Question: How can I create an arc shape like this:

With CSS or jquery or javascript
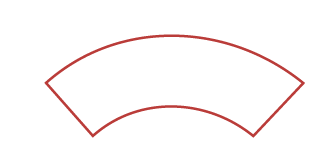
Answer: You don't even need CSS/JS to draw this. Just use an '<svg>' element.
'''
<svg width="270" height="120">
<path
d="M 49.155517,102.32765 C 127.54837,40.541934 209.51266,<PHONE> 209.51266,<PHONE> l 0,0 C 259.33409,50.363364 259.15552,50.363364 259.15552,50.363364 126.68749,-56.114356 2.<PHONE>,50.204194 2.<PHONE>,50.204194 z"
stroke-width="3"
stroke="#A5423A"
fill="none"
/>
</svg>
'''